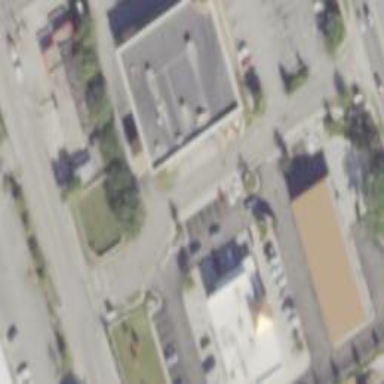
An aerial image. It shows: Building that is pharmacy providing healthcare services.